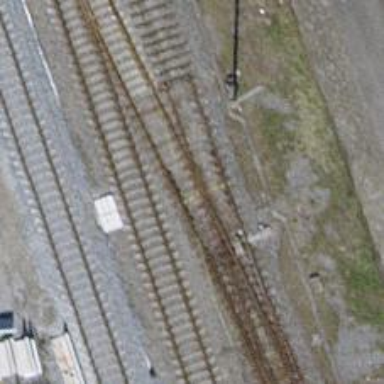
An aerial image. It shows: Railway switch.